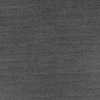
Atmospheric dust classification: dusty